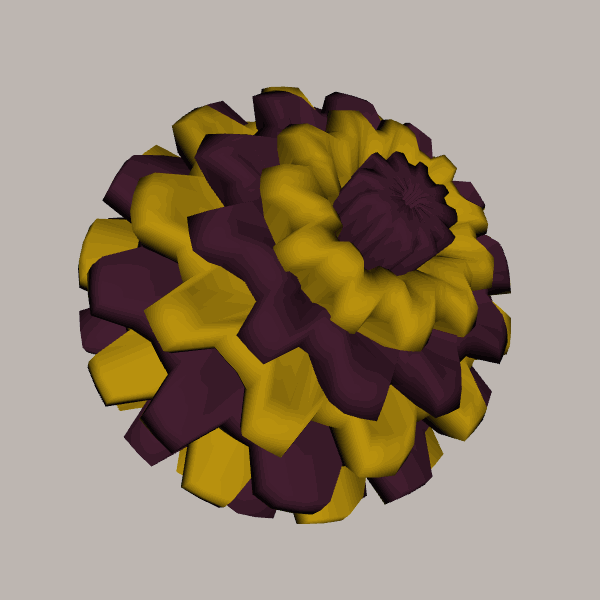
Background: light